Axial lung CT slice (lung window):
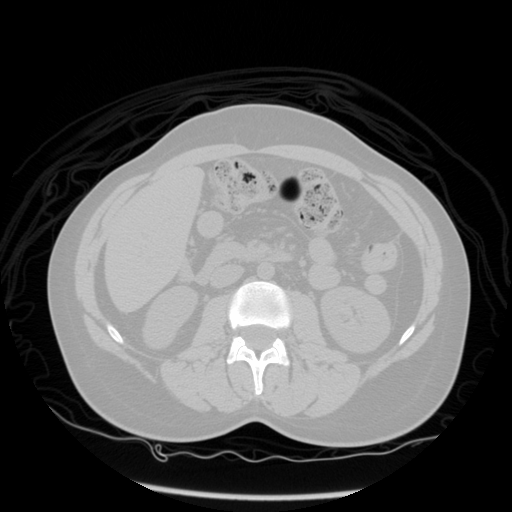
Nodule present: no